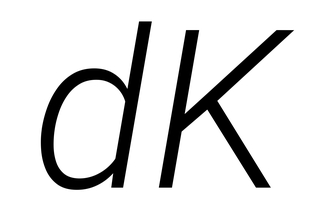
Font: Roboto-Italic_Light_Italic